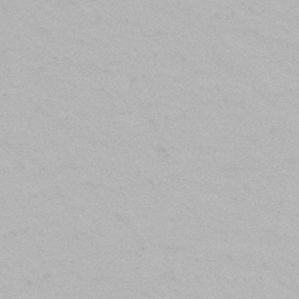
Label: frost